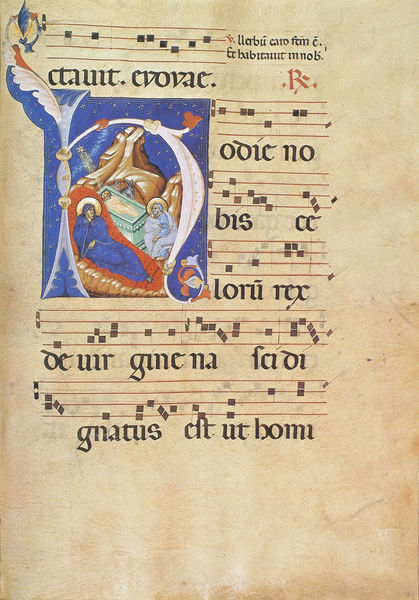
Titel: Offiziumsantiphonar (Florenz)
Institution: Köln, Schnütgen-Museum
Schlagwörter: blau, bunt, rot, alt, leiche, bild, musik, schrift, noten, notenblatt, illustration, text, initiale, ranke, buchdruck, buchseite, grab, leichnam, mittelalter, heilige, mittelalterlich, lied, grabmal, latein, lateinisch, kalligraphie, notenbuch, buchmalerei, choral, heligenschein, heilge, stundenbuch, liturgisch, n, nitation, neume